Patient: sex M, age 34
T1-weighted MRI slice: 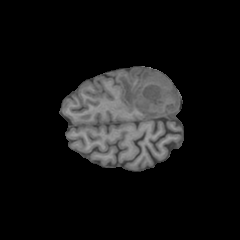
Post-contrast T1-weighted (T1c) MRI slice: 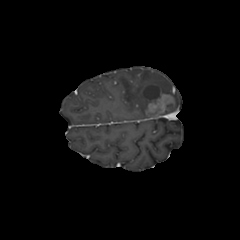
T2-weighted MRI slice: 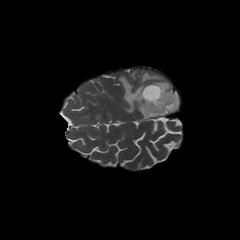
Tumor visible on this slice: yes
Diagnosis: Astrocytoma, IDH-mutant
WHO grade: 3